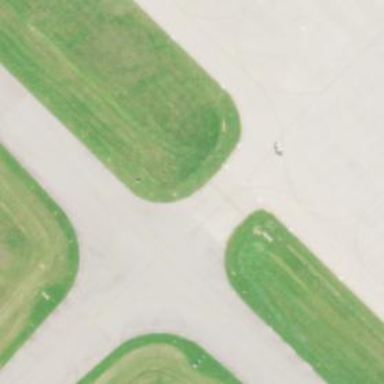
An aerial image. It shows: View of taxiway at the airport.